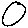
Label: circle